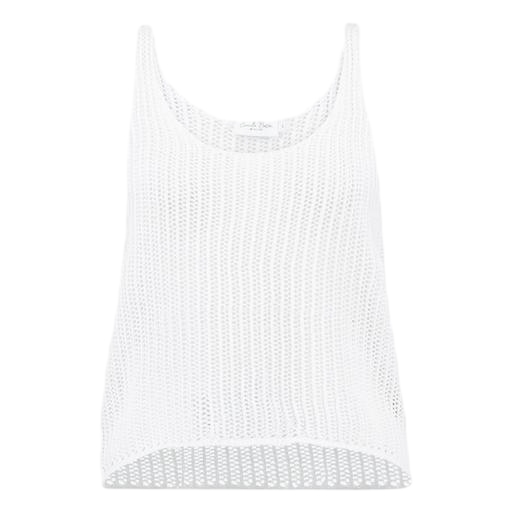
white high gauge relaxed tank, white olivia tank, white polly plains tank top, white background